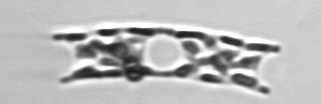
Label: Eucampia